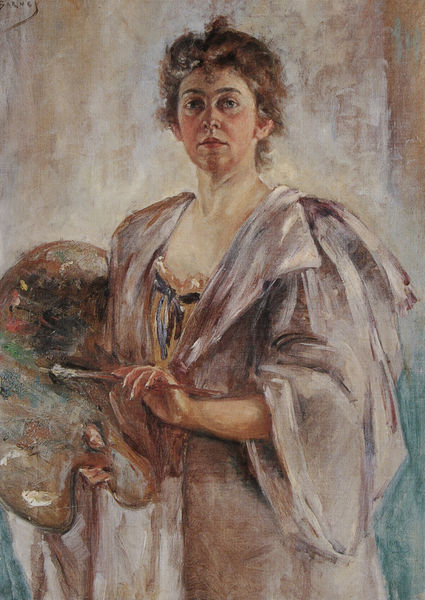
Titel: Selbstbildnis in Malerkleidung
Künstler: Alice Pike Barney
Standort: Washington, D.C.
Institution: National Museum of American Art
Schlagwörter: blau, dunkel, gemälde, hand, haut, kopf, mann, nackt, umhang, weiß, aquarell, gelb, grün, ocker, ausschnitt, braun, brust, bunt, finger, frau, frisur, grau, haar, hell, hintergrund, kleid, mund, nase, ohr, orange, pastell, schwarz, türkis, blick, dame, rot, tuch, beige, malerei, schleife, alt, wand, arm, augen, band, falten, halten, kleidung, mensch, stehen, ärmel, bildnis, portrait, porträt, öl, auge, gewand, haare, mantel, dekollete, dekoltee, frontal, locken, ohren, rosa, hellblau, brüste, dutt, seitlich, modell, moderne, farben, pastös, blue, red, white, women, black, dick, dress, face, gray, green, grey, hair, painting, woman, yellow, brauen, atelier, maler, malerin, staffelei, morgenmantel, pink, brown, selbstporträt, bad, stolz, greifen, hässlich, selbstbildnis, kittel, leinwand, kunst, künstlerin, malen, palette, pinsel, bildniss, selbstportrait, üppig, head, eyes, ribbon, purple, blaß, kosmetik, dekolte, kaputze, portraits, pose, pastel, art, colors, artist, easel, painter, farbpalette, morgenrock, selbst, blicj, fingers, brush, titten, elegant, paint, augen mund, bow, farbpallette, feministin, strokes, selsbtporträt, same, fabren, greiden, oinsel, selsbtportrait, gersssr, ?, tussi, nasen+, paintbrush, acrylic, holder, time period, selfie, ettes